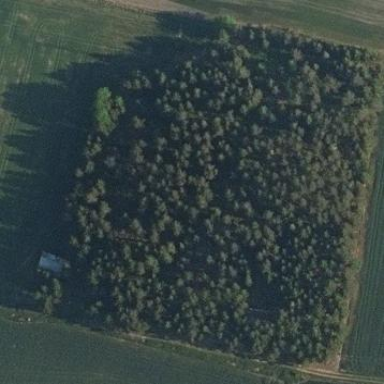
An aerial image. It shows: Beautiful woodland area.